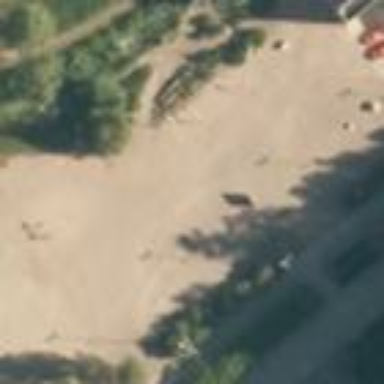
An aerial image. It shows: Playground area for leisure land.